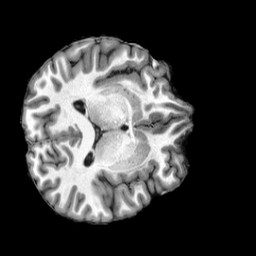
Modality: T1w
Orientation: axial
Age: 23
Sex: male
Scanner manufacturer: siemens
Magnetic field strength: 3 T
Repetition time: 2.5 s
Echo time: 0.00222 s